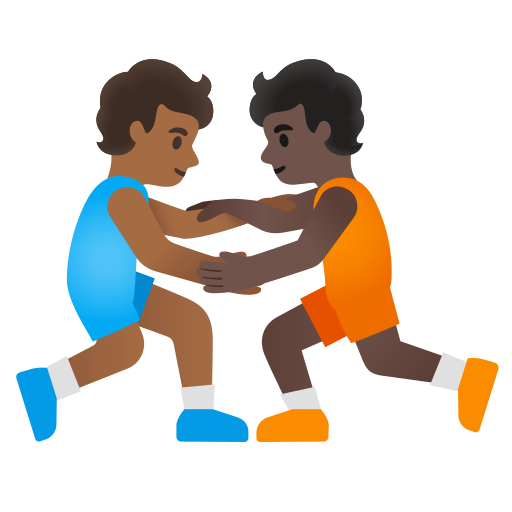
Emoji: 🧑🏾‍🫯‍🧑🏿